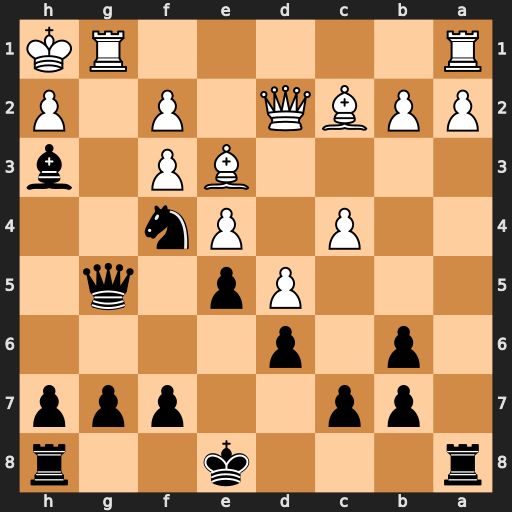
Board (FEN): r3k2r/1pp2ppp/1p1p4/3Pp1q1/2P1Pn2/4BP1b/PPBQ1P1P/R5RK
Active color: b
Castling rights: kq
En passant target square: -
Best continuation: Bg2+ Rxg2 Qxg2#